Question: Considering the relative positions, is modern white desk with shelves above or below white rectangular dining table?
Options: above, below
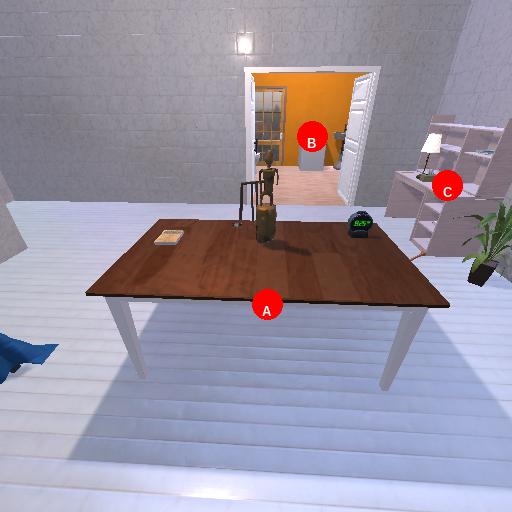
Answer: above